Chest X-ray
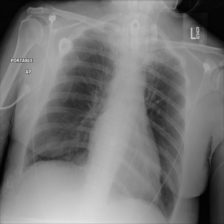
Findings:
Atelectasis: negative
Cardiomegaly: negative
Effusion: negative
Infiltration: negative
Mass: negative
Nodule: negative
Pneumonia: negative
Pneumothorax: negative
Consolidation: negative
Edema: negative
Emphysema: negative
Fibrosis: negative
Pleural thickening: negative
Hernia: negative